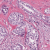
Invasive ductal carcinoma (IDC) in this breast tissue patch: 1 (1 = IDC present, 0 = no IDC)